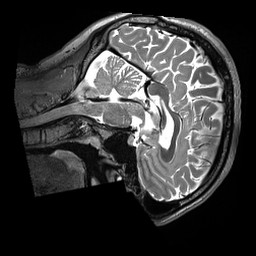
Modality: T2w
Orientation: sagittal
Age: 28
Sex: male
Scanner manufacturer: siemens
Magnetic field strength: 3 T
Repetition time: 3.2 s
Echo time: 0.408 s